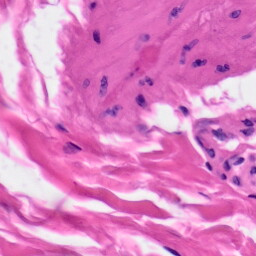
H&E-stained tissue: Skin